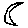
Label: moon